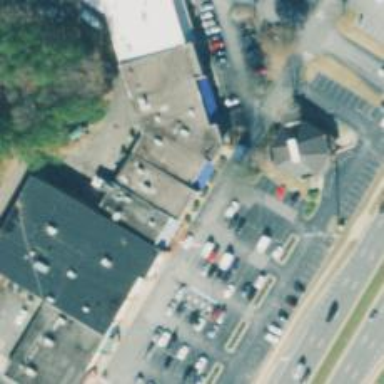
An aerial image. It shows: Grocery shop.